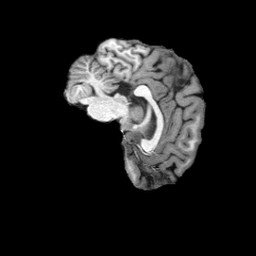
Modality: T1w
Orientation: sagittal
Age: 22
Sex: female
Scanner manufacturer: siemens
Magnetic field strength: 3 T
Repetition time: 2.5 s
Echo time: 0.00222 s